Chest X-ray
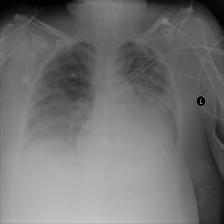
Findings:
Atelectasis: negative
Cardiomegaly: negative
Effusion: negative
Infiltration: negative
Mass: negative
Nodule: negative
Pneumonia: negative
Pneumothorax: negative
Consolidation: negative
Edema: negative
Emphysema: negative
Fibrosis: negative
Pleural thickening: negative
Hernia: negative